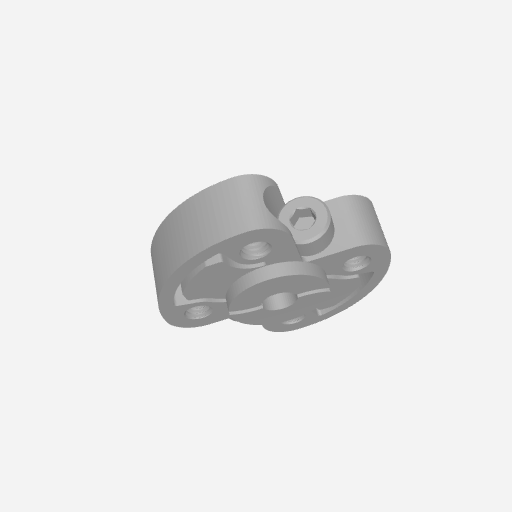
Part: SonicHub5ID